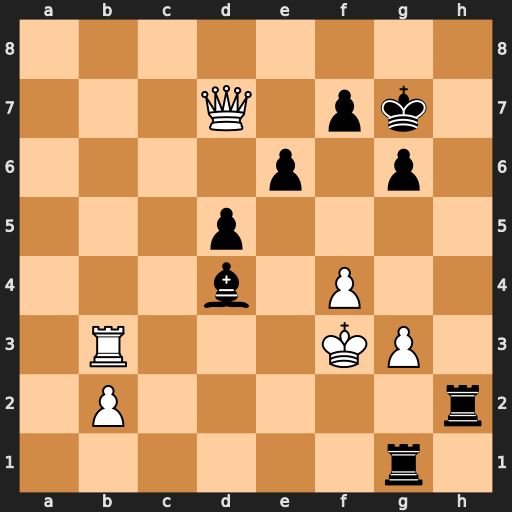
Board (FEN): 8/3Q1pk1/4p1p1/3p4/3b1P2/1R3KP1/1P5r/6r1
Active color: w
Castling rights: -
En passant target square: -
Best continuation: Rb7 Rf2+ Kg4 Rxf4+ Kxf4